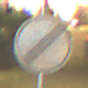
Verkehrszeichen: EndeSaemtlicherBegrenzungen
Umgebung: Outdoor, Urban
Tageszeit: Night
Wetter: Clear
Licht: Artificial
Jahreszeit: NotSpecified
Kontrast: HighContrast